Question: I just installed Delphi XE 2 and went through the whole installation process; however, when I try to launch Delphi XE 2, I get the following error messages, and then nothing happens (Delphi XE 2 crashes or something and fails and no screens appear). I have already tried repairing, uninstalling and then reinstalling.

<URL>
<URL>
Did something fail to register during the installation process? Any ideas on how to remedy this issue?
I have also asked this question on Embarcadero's forums, but have yet to receive an answer. A bit of Googling revealed that this problem was asked before on Embarcadero's forums, but the link is now dead.
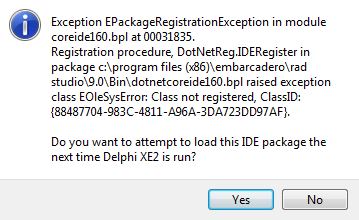
Answer: In order to get Delphi to install correctly, I needed to install a few .NET 3.5-4.0 updates (apparently these were not marked for automatic download and installation), reboot, uninstall Delphi XE 2, and run the Delphi XE 2 installer as an Administrator.
After doing this, Delphi XE 2 worked without a hitch.